Field crop: maize
Growth stage: 2
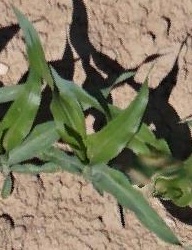
Species: maize